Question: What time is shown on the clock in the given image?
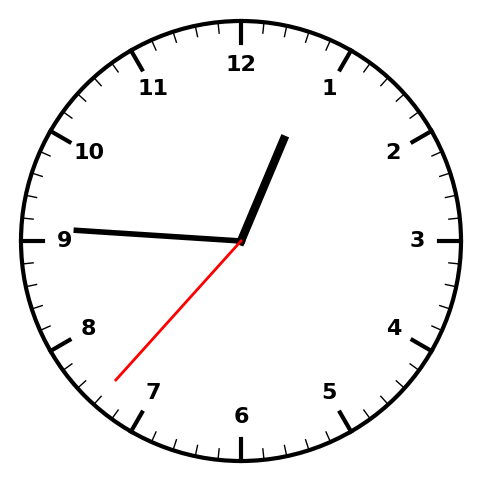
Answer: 12:45:37